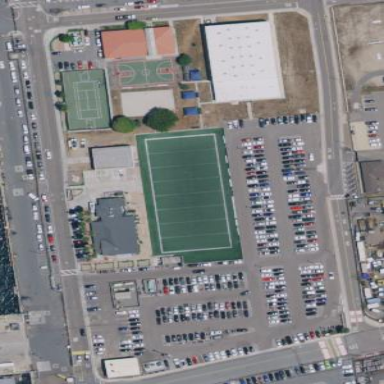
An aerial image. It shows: Soccer pitch for outdoor sports and leisure activities.